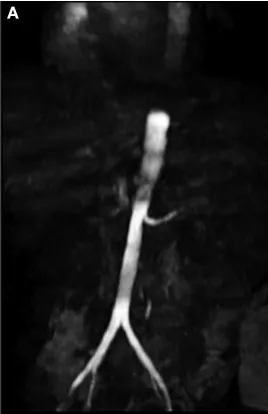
Pre-angioplasty MRI image showing high-grade proximal renal artery stenosis.
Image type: radiology (mri)